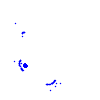
Particle: kaon